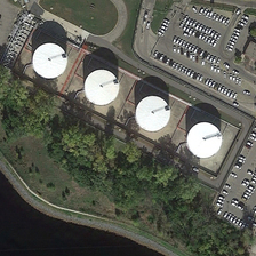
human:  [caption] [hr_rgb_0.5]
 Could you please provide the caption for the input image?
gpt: There are four white cylinders and a car park on the shore. There are trees and grass near the water.

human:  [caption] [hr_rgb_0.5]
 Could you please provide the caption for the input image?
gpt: There are four white tanks and a car park on the bank. On the shore, there are trees and grass near the water.

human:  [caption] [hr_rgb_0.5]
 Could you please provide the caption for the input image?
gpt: four white columnar tanks near a parking lot stand in a line .

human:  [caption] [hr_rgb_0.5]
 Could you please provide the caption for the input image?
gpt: four white storage tanks in a line are near a parking lot and a river with green trees .

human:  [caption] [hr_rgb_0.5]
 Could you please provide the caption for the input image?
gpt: four large storage tanks stands in line surrounded by trees and a parking lot full of cars .